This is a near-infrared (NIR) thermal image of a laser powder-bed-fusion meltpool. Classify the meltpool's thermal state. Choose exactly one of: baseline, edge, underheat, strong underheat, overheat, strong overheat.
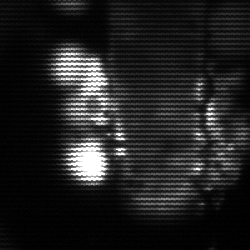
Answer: strong underheat